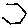
Label: hexagon